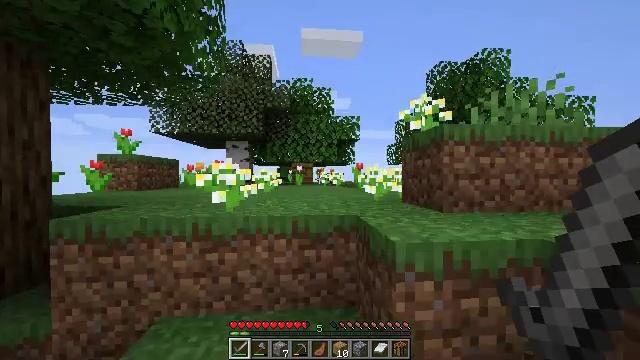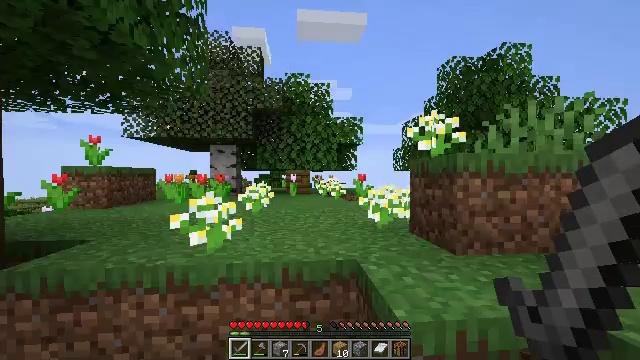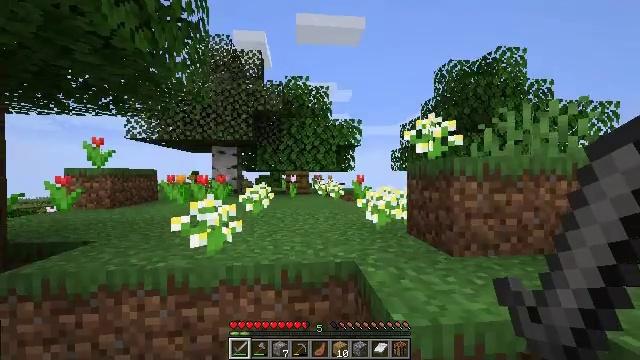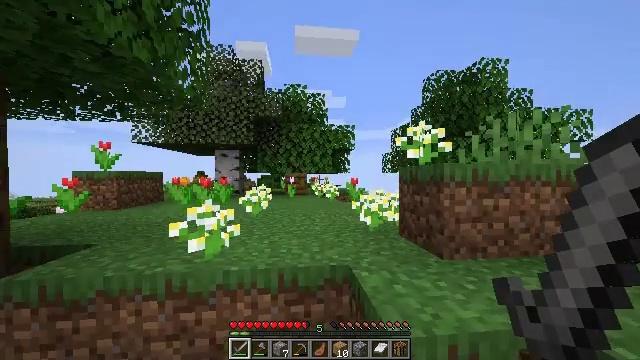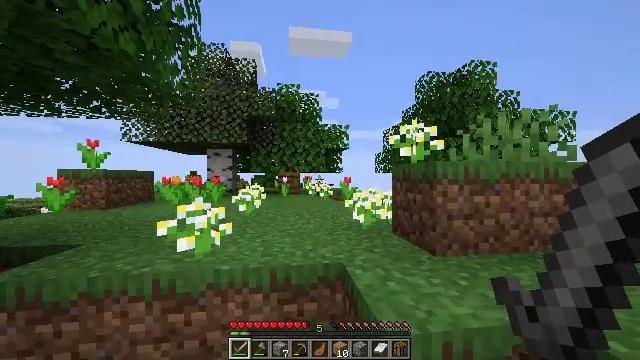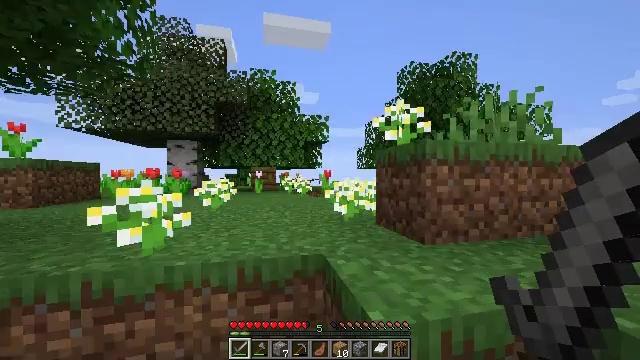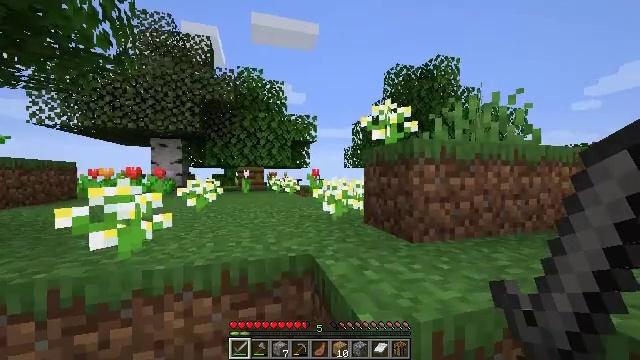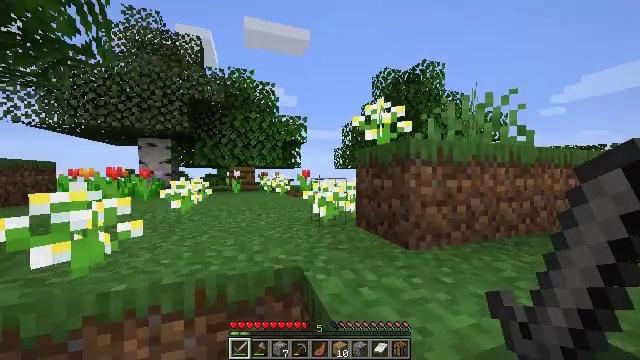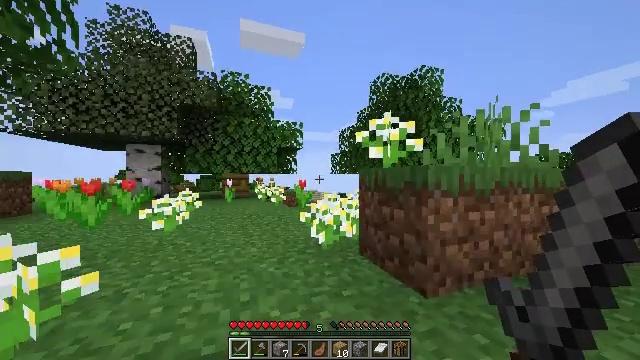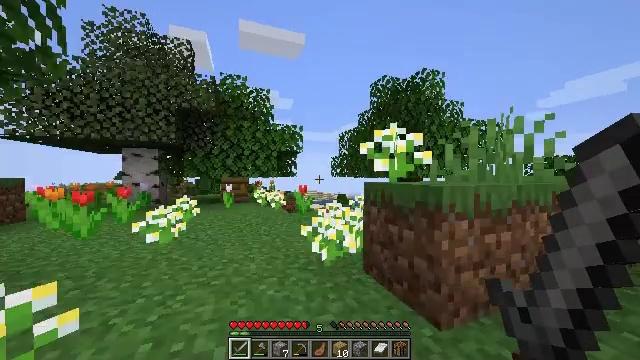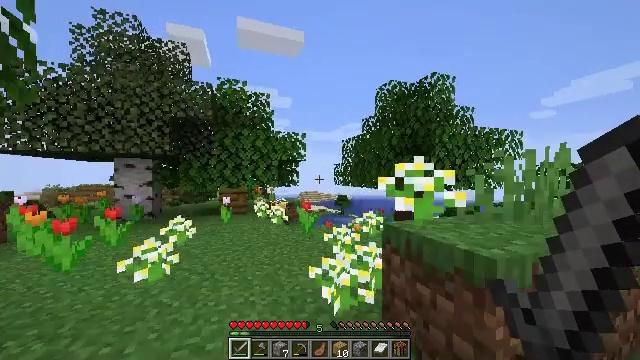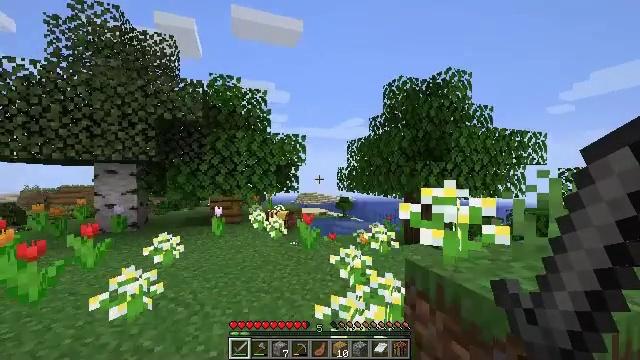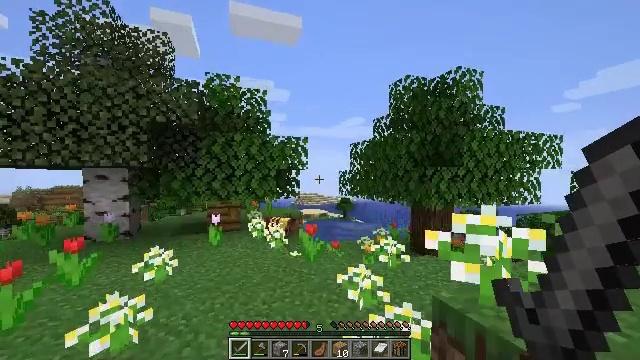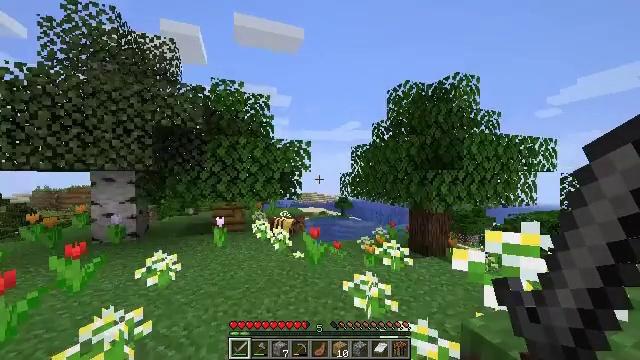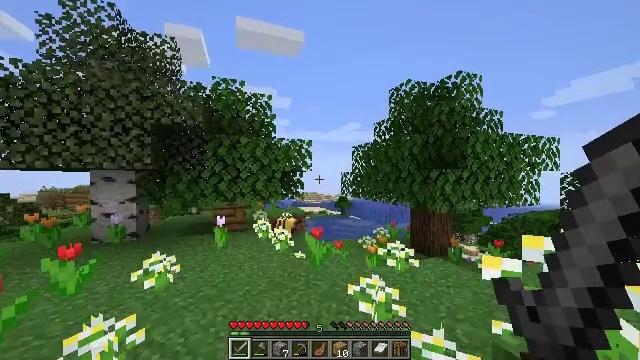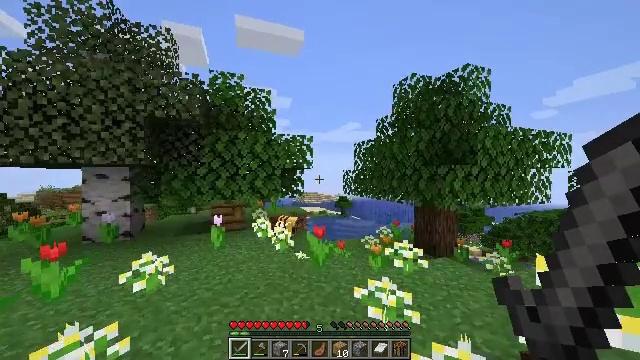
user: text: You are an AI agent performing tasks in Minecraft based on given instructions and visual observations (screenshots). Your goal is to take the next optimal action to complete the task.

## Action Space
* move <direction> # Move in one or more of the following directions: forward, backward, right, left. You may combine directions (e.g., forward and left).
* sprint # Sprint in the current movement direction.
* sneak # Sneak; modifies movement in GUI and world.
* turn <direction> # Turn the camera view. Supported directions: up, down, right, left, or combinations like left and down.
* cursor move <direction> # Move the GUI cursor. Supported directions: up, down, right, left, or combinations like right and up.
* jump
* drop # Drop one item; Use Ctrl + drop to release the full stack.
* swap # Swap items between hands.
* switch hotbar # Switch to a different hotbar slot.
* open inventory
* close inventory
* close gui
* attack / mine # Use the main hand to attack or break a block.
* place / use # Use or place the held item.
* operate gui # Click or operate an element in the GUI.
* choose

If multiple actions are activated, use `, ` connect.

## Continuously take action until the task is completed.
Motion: motion action
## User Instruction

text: Gather the rose bush by attacking it.
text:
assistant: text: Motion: move forward, sprint, jump
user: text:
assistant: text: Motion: move forward, sprint, jump
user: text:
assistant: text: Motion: move forward, sprint, jump
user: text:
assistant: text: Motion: move forward, sprint, turn right, jump
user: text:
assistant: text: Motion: move forward, sprint, turn right, jump
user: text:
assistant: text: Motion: move forward, sprint, turn right, jump
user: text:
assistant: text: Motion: move forward, sprint, turn right, jump
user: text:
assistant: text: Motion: move forward, sprint, turn right, jump
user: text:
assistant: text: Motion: move forward, sprint, jump
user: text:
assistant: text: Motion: move forward, sprint
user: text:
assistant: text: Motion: move forward, sprint
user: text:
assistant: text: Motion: move forward, sprint
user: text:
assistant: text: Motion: move forward, sprint
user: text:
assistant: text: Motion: move forward, sprint
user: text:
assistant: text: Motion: move forward, sprint
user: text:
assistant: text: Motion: move forward, sprint, jump
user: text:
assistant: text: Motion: move forward, sprint, jump
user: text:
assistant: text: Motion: move forward, sprint, jump
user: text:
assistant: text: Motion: move forward, sprint, jump
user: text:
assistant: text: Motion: move forward, sprint, jump
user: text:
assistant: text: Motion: move forward, sprint, jump
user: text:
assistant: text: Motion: move forward, sprint, jump
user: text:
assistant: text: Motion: move forward, sprint
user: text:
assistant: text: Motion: move forward, sprint, turn left and down
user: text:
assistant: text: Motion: move forward, sprint, turn left and down
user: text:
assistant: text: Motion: move forward, sprint, turn left and down
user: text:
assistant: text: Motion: move forward, sprint, turn left
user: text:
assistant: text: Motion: move forward, sprint, turn left
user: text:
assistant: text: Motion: move forward, sprint, turn left and down
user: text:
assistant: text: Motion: move forward, sprint